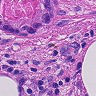
Metastatic tissue present: yes